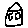
Label: house